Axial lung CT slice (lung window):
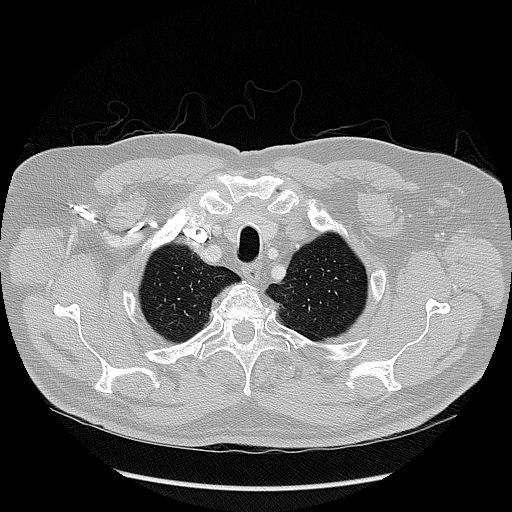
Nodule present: no